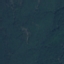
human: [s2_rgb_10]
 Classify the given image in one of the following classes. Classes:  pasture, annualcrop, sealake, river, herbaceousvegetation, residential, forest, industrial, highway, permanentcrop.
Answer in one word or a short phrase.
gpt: Forest